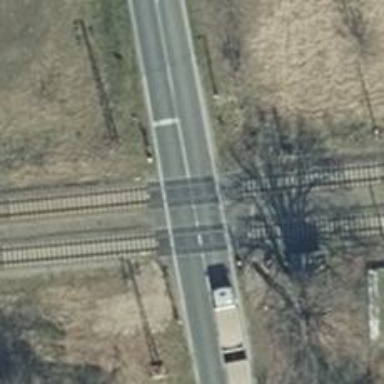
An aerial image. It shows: Level crossing with both lights and saltire in place.